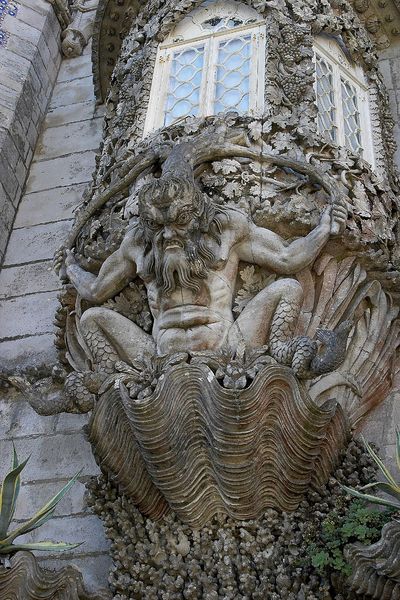
Titel: Königsvilla, Palácio da Pena, in Sintra
Standort: Sintra, Königsvilla (EU - P - Estremadura)
Schlagwörter: blätter, gott, mann, wasser, sitzen, fenster, haus, bart, wand, architektur, gitter, haare, schuppen, ranken, relief, foto, erker, schlange, fisch, teufel, fabelwesen, muschel, zwitter, auster, atlas, neptun, posseidon, ecker, kariatyde, goblin, barcelona, gremlin, muschek